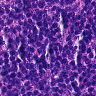
Metastatic tissue present: no